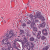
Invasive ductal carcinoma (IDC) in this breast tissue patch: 0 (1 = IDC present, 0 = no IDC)